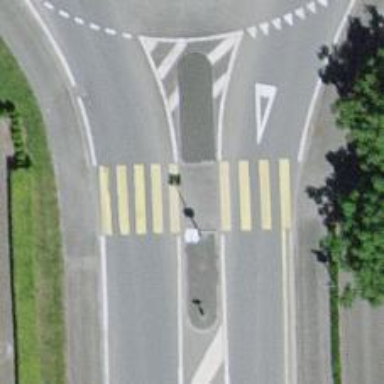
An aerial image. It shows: Uncontrolled zebra crossing with pedestrian island.